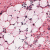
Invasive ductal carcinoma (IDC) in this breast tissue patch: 1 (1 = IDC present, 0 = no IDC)